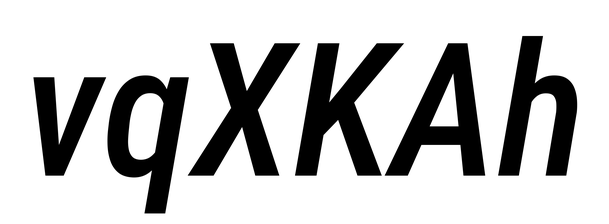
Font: Roboto-Italic_Condensed_Medium_Italic